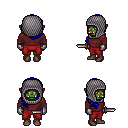
a pixel art fantasy rpg character, female body template, orc, green skin, maroon long-sleeve shirt, red pants, blue right-swept hairstyle, chain hood, metal gloves, maroon shoes, dagger, four views (front, back, left, right), 2x2 character sprite sheet, small pixel art, hard edges, no anti-aliasing